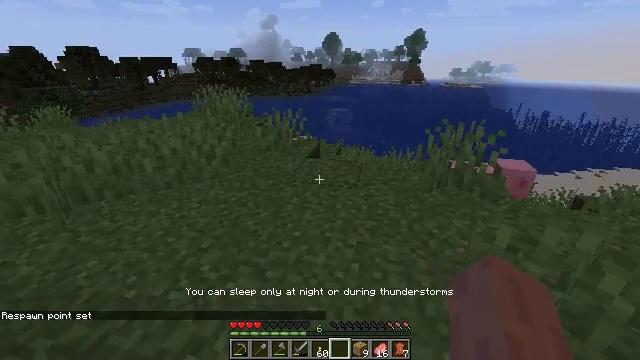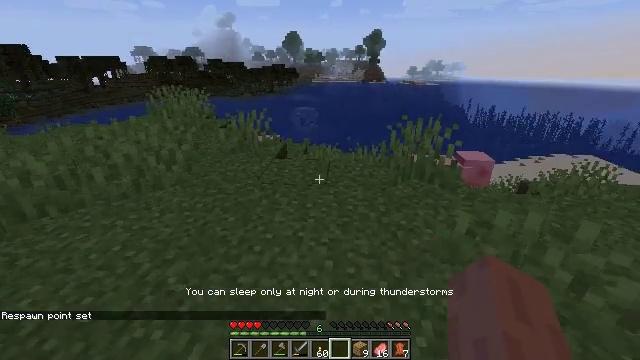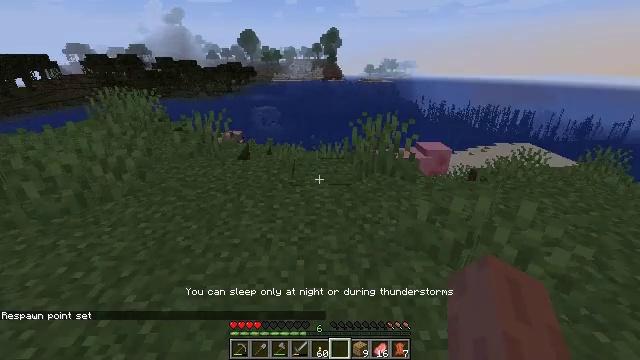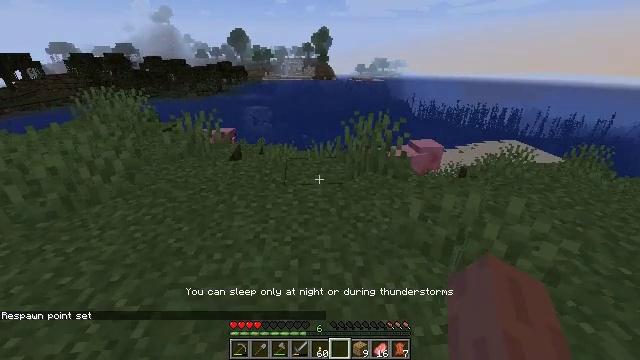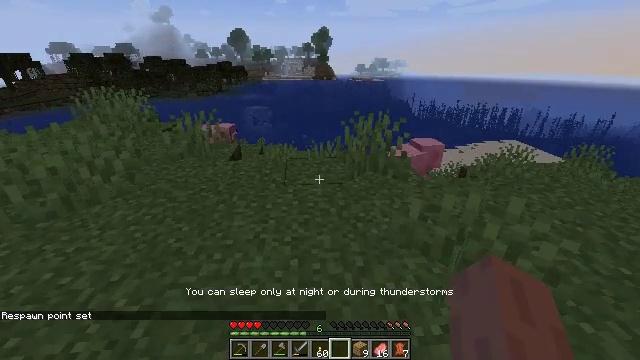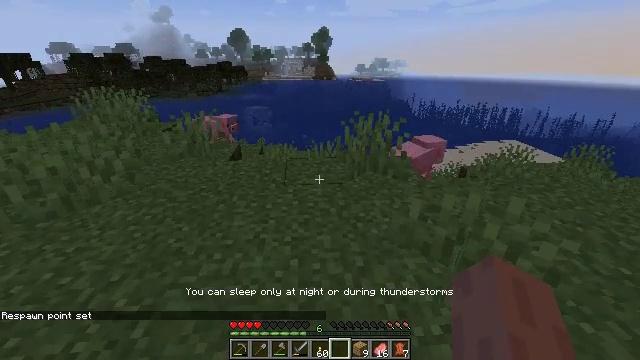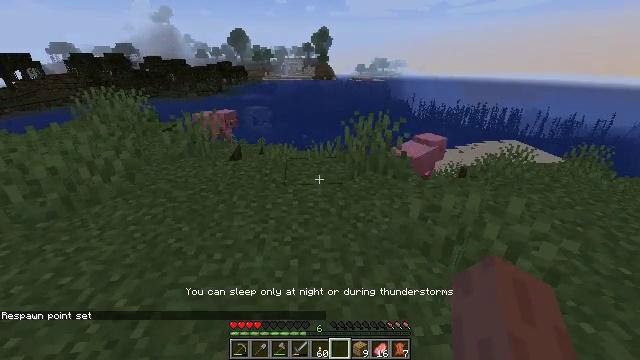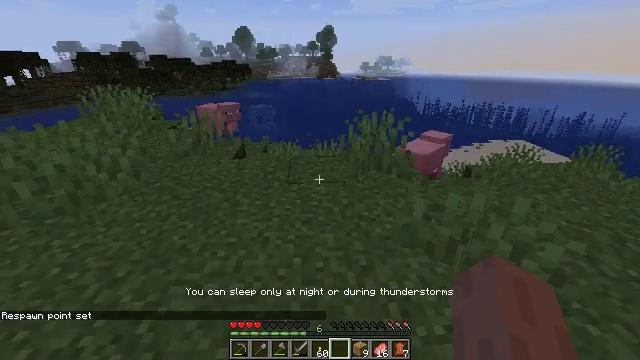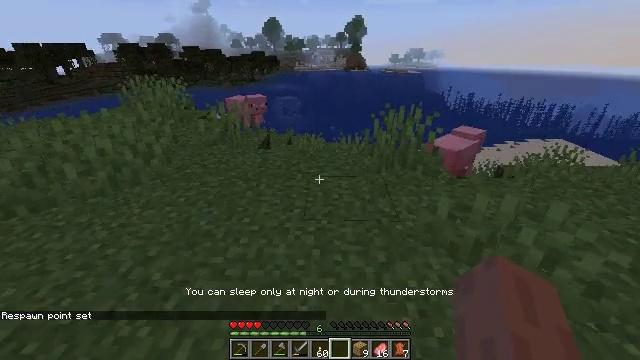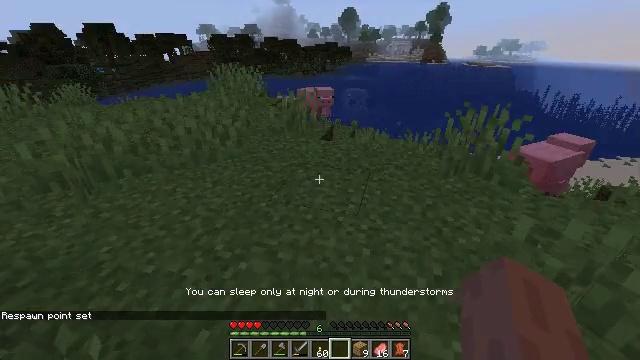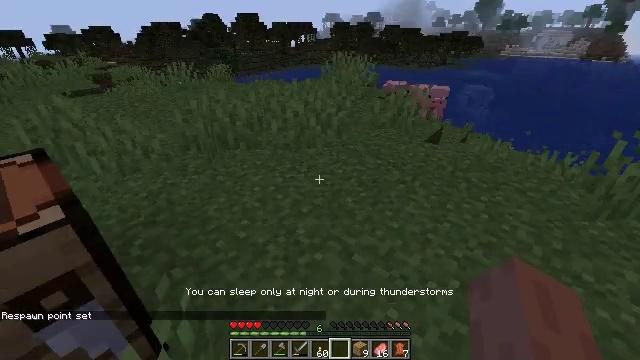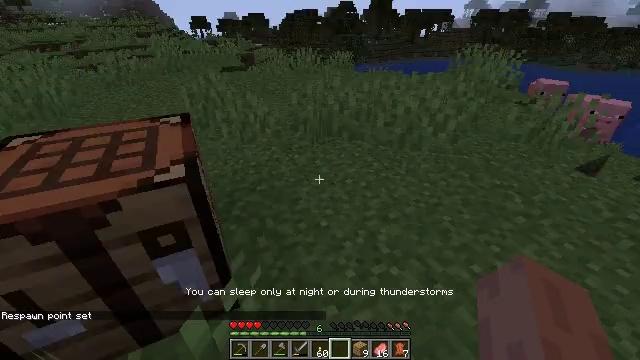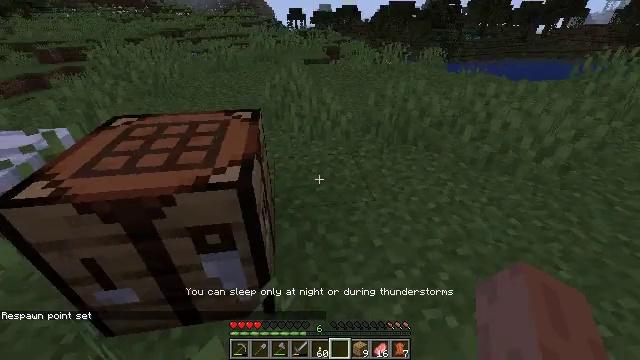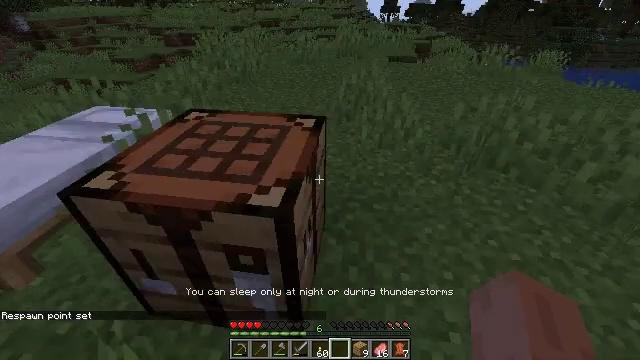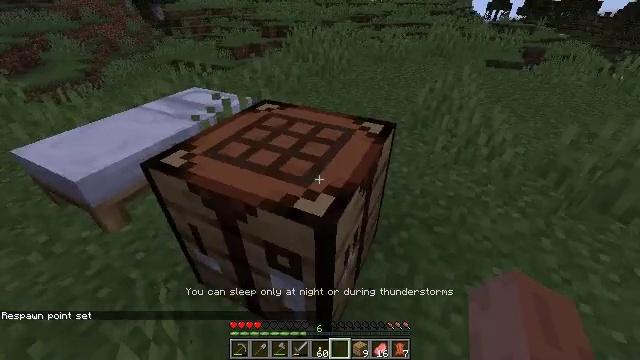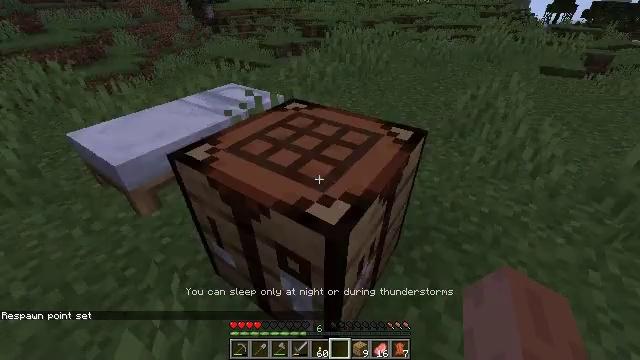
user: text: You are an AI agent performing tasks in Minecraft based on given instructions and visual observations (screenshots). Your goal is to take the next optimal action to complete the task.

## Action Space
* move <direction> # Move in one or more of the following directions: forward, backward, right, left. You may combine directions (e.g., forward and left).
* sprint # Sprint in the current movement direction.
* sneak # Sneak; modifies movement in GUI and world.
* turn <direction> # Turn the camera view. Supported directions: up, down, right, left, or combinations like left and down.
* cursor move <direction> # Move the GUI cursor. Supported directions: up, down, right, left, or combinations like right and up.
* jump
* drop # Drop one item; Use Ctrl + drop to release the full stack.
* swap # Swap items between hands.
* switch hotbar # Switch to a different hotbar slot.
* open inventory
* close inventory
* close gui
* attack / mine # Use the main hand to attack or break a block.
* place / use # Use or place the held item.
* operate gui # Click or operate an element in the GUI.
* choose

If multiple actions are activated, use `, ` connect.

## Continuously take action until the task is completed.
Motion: motion action
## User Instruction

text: Remove the white bed from its place.
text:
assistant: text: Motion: turn right
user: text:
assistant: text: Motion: turn right
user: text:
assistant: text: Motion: turn right
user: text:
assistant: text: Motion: no_op
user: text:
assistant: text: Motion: no_op
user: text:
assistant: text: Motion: no_op
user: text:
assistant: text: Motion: no_op
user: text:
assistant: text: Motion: turn left and down
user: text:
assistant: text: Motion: move forward, turn left and down
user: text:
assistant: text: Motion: move forward, turn left and down
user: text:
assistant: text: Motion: move forward, turn left and down
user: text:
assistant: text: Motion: move forward, turn left and down
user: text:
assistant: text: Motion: move forward, turn left and down
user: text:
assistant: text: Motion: turn left
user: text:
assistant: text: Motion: turn left
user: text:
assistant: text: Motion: move left, turn left
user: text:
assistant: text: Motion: move left
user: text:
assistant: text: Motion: move left
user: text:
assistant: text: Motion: move left
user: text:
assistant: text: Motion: move left
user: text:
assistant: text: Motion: move left
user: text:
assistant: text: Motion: move forward and move left
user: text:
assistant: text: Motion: move forward and move left
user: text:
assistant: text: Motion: move forward and move left, turn right
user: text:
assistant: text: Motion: move forward and move left, turn right
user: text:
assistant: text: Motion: move forward and move left
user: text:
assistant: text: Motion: move forward
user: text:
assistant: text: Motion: move forward, turn right
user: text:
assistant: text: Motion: move forward, turn right
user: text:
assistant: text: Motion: no_op